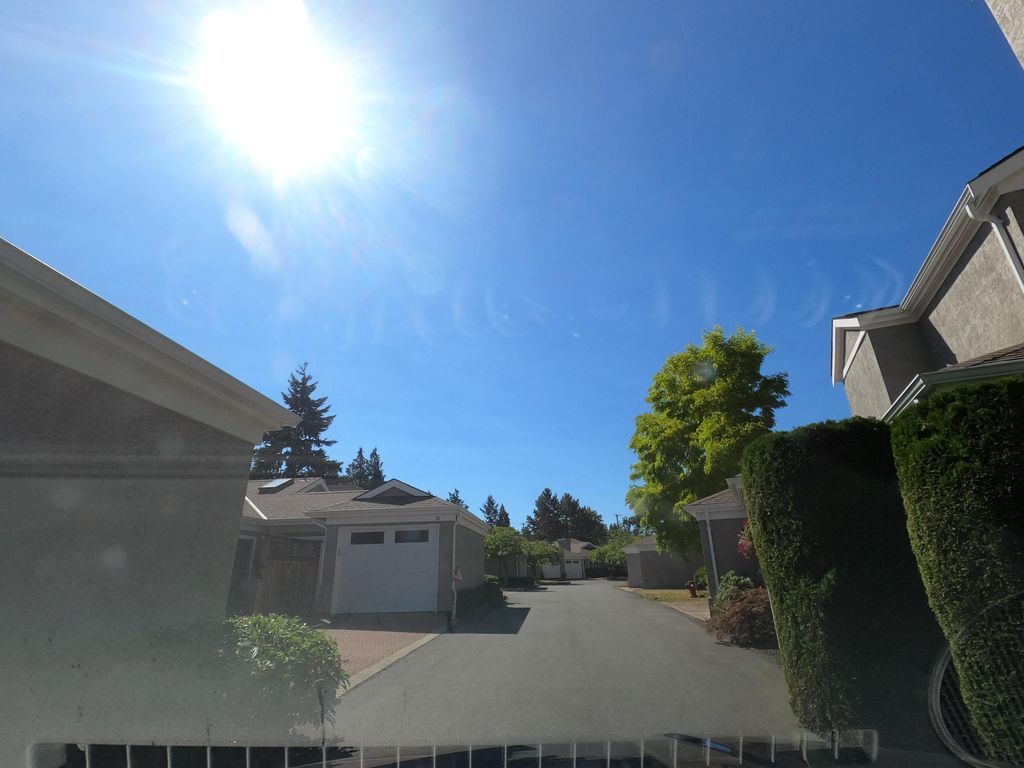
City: victoria